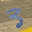
Label: 3